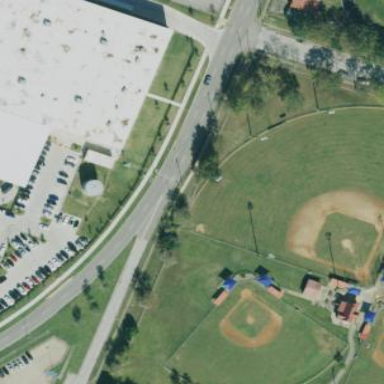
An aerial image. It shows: Baseball pitch for leisure land activities.